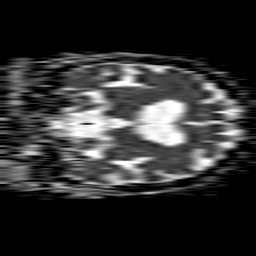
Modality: ADC
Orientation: coronal
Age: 85
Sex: female
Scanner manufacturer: philips
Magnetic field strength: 1.5 T
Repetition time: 4.6 s
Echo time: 0.08515 s